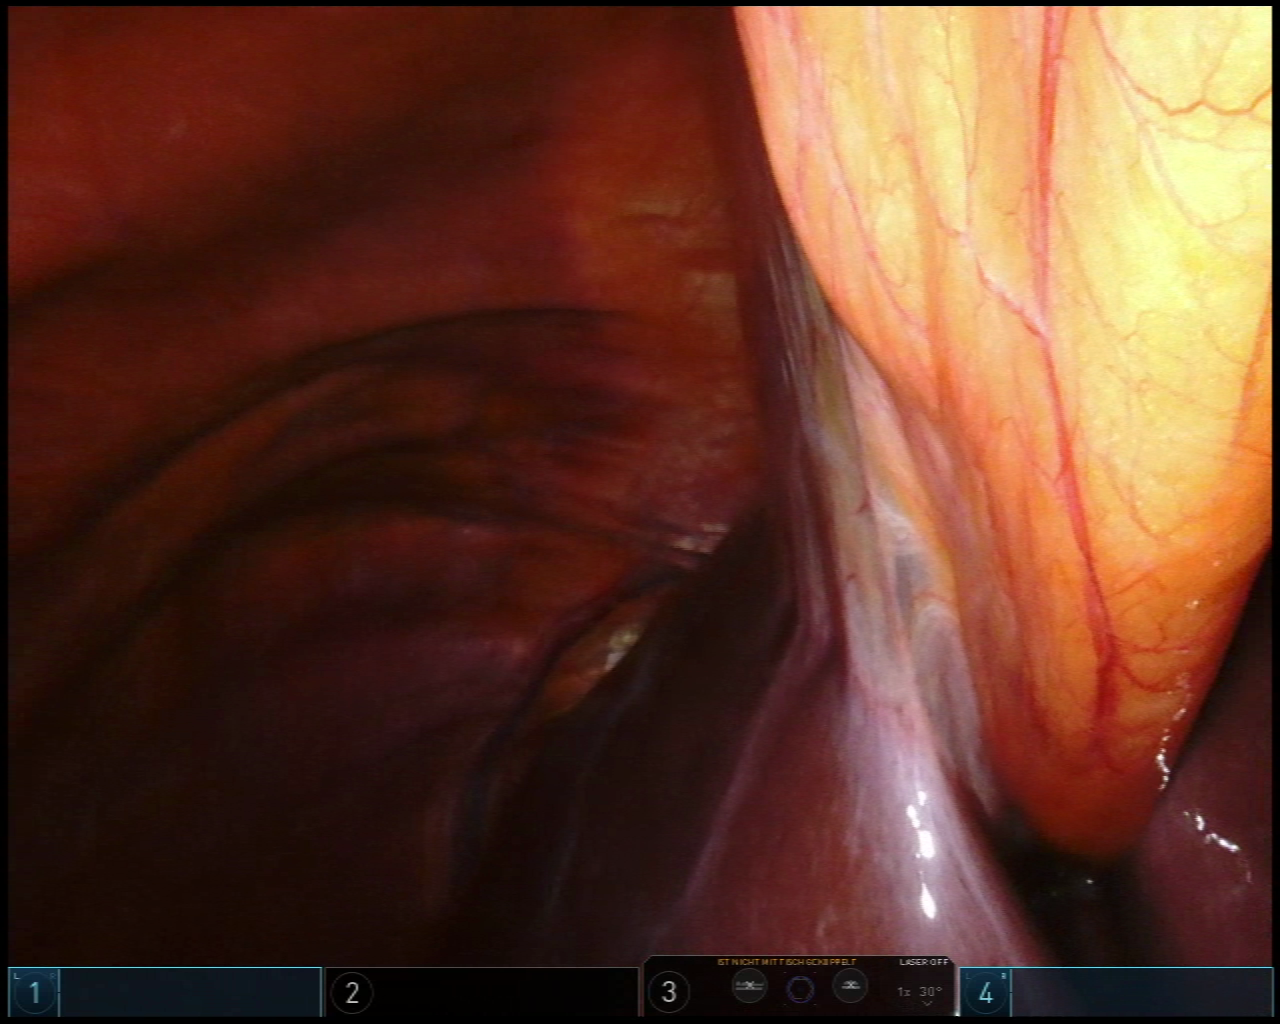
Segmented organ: liver
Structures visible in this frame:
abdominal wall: yes
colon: no
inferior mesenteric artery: no
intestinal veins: no
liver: yes
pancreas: no
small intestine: no
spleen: no
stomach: no
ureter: no
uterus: no
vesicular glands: no